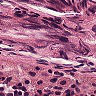
Metastatic tissue present: yes